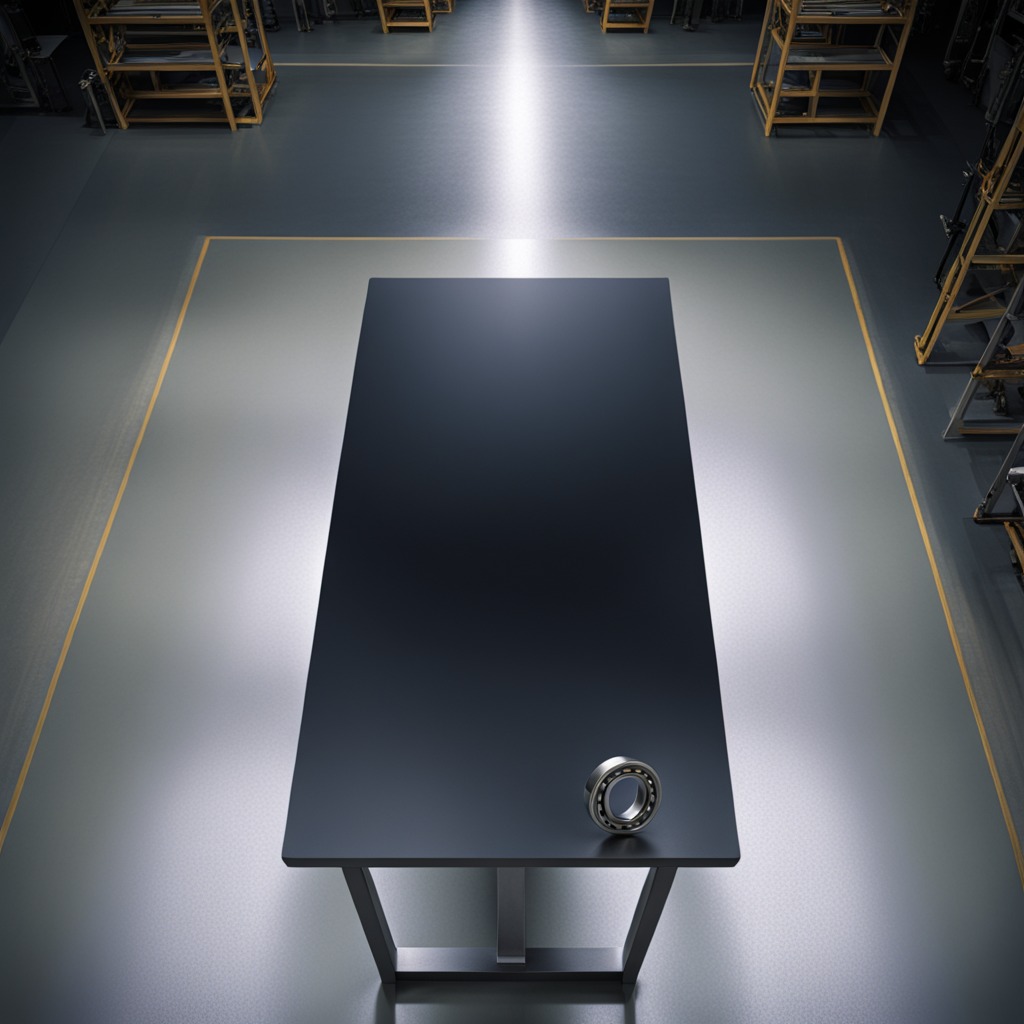
A metal ball bearing is lying on the tabletop.